Question: I want to implement like this customized tableview.
Have any one can teach me how to implement this tableview method?
The "morning" , "afternoon", and "night" label have to put left.
Then there are many different button after the label.
If a row have over 3 buttons. It will put next line(row)(like below photo "afternoon" ).
I understand the date is use header title. Then Morning, afternoon, night block used section.
But I don't know how to implement the "morning", "afternoon" , "night" label put left, then the button put right.
And the key problem is I can't set afternoon(morning or night) group.
Have any one can give me some hint , or some tutorial how to dynamic set the (afternoon, morning or night) group?
Thank you very much !!!!!
<(_ _)>

'''
#pragma mark - Table view
-(NSInteger) numberOfSectionsInTableView:(UITableView *)tableView
{
return [listResultDataAry count];
}
- (NSInteger)tableView:(UITableView *)tableView numberOfRowsInSection: (NSInteger)section
{
// 3 is morning , afternoon , night. But I think it will dynamic caculate to implement every label group.
return 3;
}
// header title text
-(NSString *)tableView:(UITableView*) tableView titleForHeaderInSection:(NSInteger)section
{
return [[listResultDataAry objectAtIndex:section] valueForKey:@"date"];
}
// table view cell content show
- (UITableViewCell *)tableView:(UITableView *)tableView cellForRowAtIndexPath: (NSIndexPath *)indexPath
{
static NSString *CellIdentifier = @"ReuseCell";
UITableViewCell *cell = [tableView dequeueReusableCellWithIdentifier:CellIdentifier ];
if( cell == nil)
{
cell = [[UITableViewCell alloc]initWithStyle:UITableViewCellStyleDefault reuseIdentifier:CellIdentifier];
}
UILabel *dateLabel = [[UILabel alloc] initWithFrame:CGRectMake(20, 9,150, 25)];
switch (indexPath.row) {
case 0:
timeLabel.text = [[timeSegListAry objectAtIndex:0] valueForKey:@"time"];
break;
case 1:
timeLabel.text = [[timeSegListAry objectAtIndex:1] valueForKey:@"time"];
break;
case 2:
timeLabel.text = [[timeSegListAry objectAtIndex:2] valueForKey:@"time"];
break;
default:
break;
}
if(indexPath.section == 0 )
{
[cell.contentView addSubview:timeLabel];
}
else
{
[dateLabel removeFromSuperview];
}
return cell;
}
'''
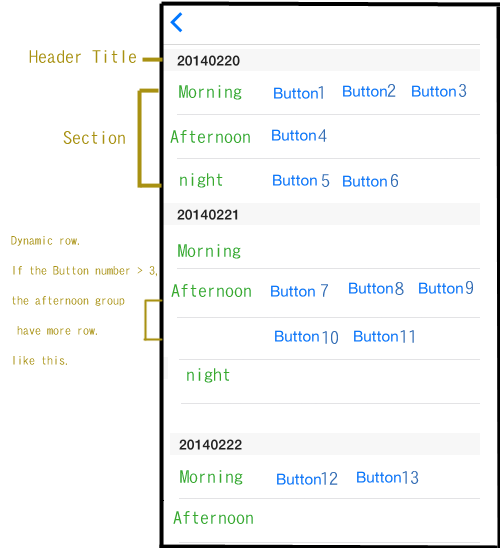
Answer: sorry for late answer but u don't need to use the different row if the button count exceeds more than 3, it will be complicated management of tableview, instead why not you use the sing row with different height with all the buttons can fit at a proper place inside the tableview cell.
look at the code below u can try it in the separate project, for the custom cell don't use the default cell that is "UITableViewCell" instead subclass it, there by u can manage the cell contents easily (i suggest)
in the subclassed cell .m file (i took one string for date and the array contains the button title) that is your time
'''
#import <UIKit/UIKit.h>
//you need to use the custom cell
@interface CustomCell : UITableViewCell //subclass the UITableViewCell for complete customization
@property (nonatomic, retain) NSString *titleString;//string for mrng or eve or nyt
@property (nonatomic, retain) NSArray *buttons;//for your buttons
@end
'''
in .m file
'''
#import "CustomCell.h"
@implementation CustomCell
//synthesize them
@synthesize titleString;
@synthesize buttons;
//custom setters method this will handle all the buttons initilizations
- (void)setButtons:(NSArray *)inButtons
{
if(inButtons != buttons)
{
buttons = inButtons;
// [buttons release]; //ARC give's error in this part so comment it
// [inButtons retain];
if(buttons)
{
[self createButtonForThecell];//call your helper to add the buttons to cell
}
}
}
- (id)initWithStyle:(UITableViewCellStyle)style reuseIdentifier:(NSString *)reuseIdentifier
{
self = [super initWithStyle:style reuseIdentifier:reuseIdentifier];
if (self) {
// Initialization code
//put a label in the cell
UILabel *titleLabel = [[UILabel alloc]init];
titleLabel.tag = 1000;//to get it in the layout subviews
[self addSubview:titleLabel];//add it to cell
}
return self;
}
- (void)setSelected:(BOOL)selected animated:(BOOL)animated
{
[super setSelected:selected animated:animated];
// Configure the view for the selected state
}
- (void)createButtonForThecell
{
//at this movement u get the buttons array contains the string (buttons) to be placed in the cell
int xValue,Yvalue;
xValue = 63;
Yvalue = 0;
int i = 1;
NSLog(@"buttons->%d",[self.buttons count]);
for(int k = 0 ;k< [self.buttons count];k++)//loop throug the button
{
//you need 3 for each row starts after 90 from x-axis
UIButton *button = [[UIButton alloc]initWithFrame:CGRectMake(xValue , 2 + Yvalue, 65, 35)];
if(k == (3 * i) || (k % 3) == 2)
{
i = i + 1;
Yvalue += (35 + 5);
xValue = 63;
}
else
{
xValue += (63 + 5);
}
[button addTarget:self action:@selector(whenEventButtonClicked) forControlEvents:UIControlEventTouchUpInside];
[button setTitle:[self.buttons objectAtIndex:k] forState:UIControlStateNormal];
[button setTitleColor:[UIColor blueColor] forState:UIControlStateNormal];
[button setTag:k];//setting the tag to index it will become use for the acces of which button tapped
//finally add it to cell
[self addSubview:button];
}
}
- (void)whenEventButtonClicked
{
//hear put a delegate to controller for further processing of the event
NSLog(@"button clicked");
}
- (void)layoutSubviews
{
[super layoutSubviews];
//in the this always set the frme
UILabel *label = (UILabel *)[self viewWithTag:1000];
if(label)
{
label.frame = CGRectMake(2, 3, 55, 35);//your label in the left side
label.text = self.titleString;//set the string
label.textColor = [UIColor greenColor];//set the color for your label
}
}
@end
'''
in .m file of controller
i took one array which contains dictionaries like below
'''
- (void)viewDidLoad
{
[super viewDidLoad];
// Do any additional setup after loading the view, typically from a nib.
present = NO;
listResultDataAry = [[NSMutableArray alloc]init];
NSMutableDictionary *tempDict = [[NSMutableDictionary alloc]init];
[tempDict setObject:@"Mrng" forKey:@"Date"];
[tempDict setObject:[[NSArray alloc]initWithObjects: @"Button1",@"Button2",@"Button3",@"button4",@"button5", nil] forKey:@"time"];
[listResultDataAry addObject:tempDict];
NSMutableDictionary *tempDict1 = [[NSMutableDictionary alloc]init];
[tempDict1 setObject:@"Eveng" forKey:@"Date"];
[tempDict1 setObject:[NSArray arrayWithObjects: @"Button1",@"Button2",@"Button3", nil] forKey:@"time"];
[listResultDataAry addObject:tempDict1];
NSMutableDictionary *tempDict2 = [[NSMutableDictionary alloc]init];
[tempDict2 setObject:@"Nyt" forKey:@"Date"];
[tempDict2 setObject:[[NSArray alloc]initWithObjects: @"Button1",@"Button2",@"Button3",@"Button4",@"button5",@"button6",@"button7",@"button 8", nil] forKey:@"time"];
[listResultDataAry addObject:tempDict2];
}
'''
in table view delegate methods
'''
- (NSInteger)numberOfSectionsInTableView:(UITableView *)tableView
{
return 1;//return how many sections are there
}
- (NSInteger)tableView:(UITableView *)tableView numberOfRowsInSection:(NSInteger)section
{
return [listResultDataAry count];//return u hav for mrng,eveng,nyt for the more numbers u can resize the tableview cell
}
- (UITableViewCell *)tableView:(UITableView *)tableView cellForRowAtIndexPath:(NSIndexPath *)indexPath
{
CustomCell *cell = [tableView dequeueReusableCellWithIdentifier:@"Cell"];
if(cell == nil)
{
cell = [[CustomCell alloc]initWithStyle:UITableViewCellStyleDefault reuseIdentifier:@"Cell"];
}
NSMutableDictionary *tempDict = [listResultDataAry objectAtIndex:indexPath.row];
NSLog(@"IndexPath.row = %d",indexPath.row);
cell.titleString = [tempDict objectForKey:@"Date"];//set the date for your label
cell.buttons = [tempDict objectForKey:@"time"];
return cell;
}
- (CGFloat)tableView:(UITableView *)tableView heightForRowAtIndexPath:(NSIndexPath *)indexPath
{
//hear u need to cumpute the height for each cell
NSMutableDictionary *tempDict = [listResultDataAry objectAtIndex:indexPath.row];
NSArray *tempArray = [tempDict objectForKey:@"time"];
CGFloat height = [self computeHeight:tempArray];
return height;
}
- (CGFloat)computeHeight:(NSArray *)array
{
CGFloat height = 40; //0 1 2
int i = 1; //3 4 5
for(int k = 0; k< [array count];k++)
{
if(k == (3 * i))
{
height = height + 40;
i = i + 1;
}
}
return height;
}
'''
hope this helps u ... :)